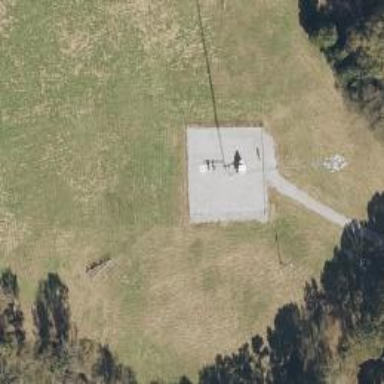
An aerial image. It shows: Man-made mast used for communication purposes.